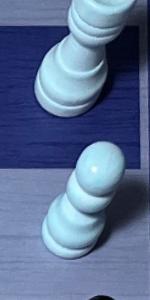
Label: Pawn_White